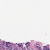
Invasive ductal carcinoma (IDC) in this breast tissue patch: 1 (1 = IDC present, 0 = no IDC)